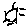
Label: sun